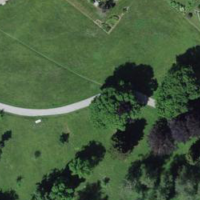
EUNIS habitat code: 55
Species observed at this site:
Euplagia quadripunctaria
Passer montanus